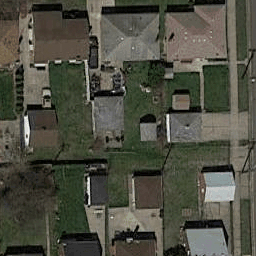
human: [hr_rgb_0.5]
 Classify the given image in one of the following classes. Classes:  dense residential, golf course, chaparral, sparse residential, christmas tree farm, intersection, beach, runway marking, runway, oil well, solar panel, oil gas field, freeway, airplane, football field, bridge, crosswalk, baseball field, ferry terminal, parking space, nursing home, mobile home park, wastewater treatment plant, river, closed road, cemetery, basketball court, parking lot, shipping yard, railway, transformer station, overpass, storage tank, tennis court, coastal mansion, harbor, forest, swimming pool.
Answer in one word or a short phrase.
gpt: dense residential